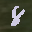
Label: 8